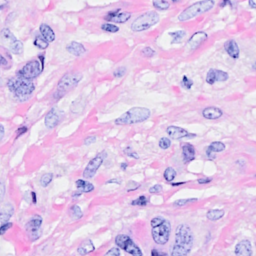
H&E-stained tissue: Breast